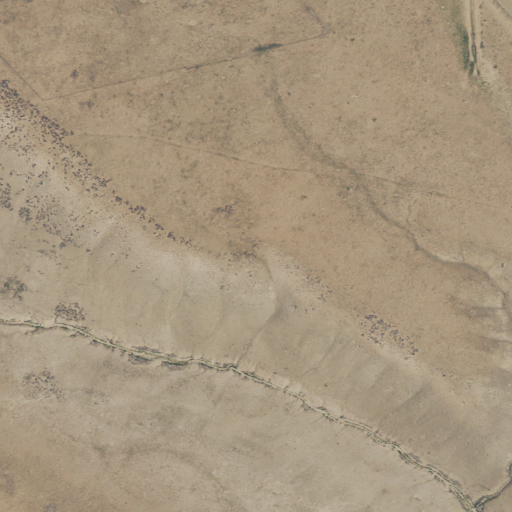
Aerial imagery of mountain in Utah named Ray Mesa containing only shrub